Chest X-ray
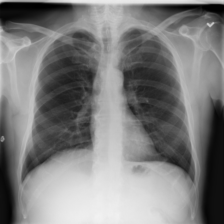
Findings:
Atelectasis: negative
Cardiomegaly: negative
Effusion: negative
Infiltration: negative
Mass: negative
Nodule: negative
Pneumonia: negative
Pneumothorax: negative
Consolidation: negative
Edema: negative
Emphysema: negative
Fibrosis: negative
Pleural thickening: negative
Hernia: negative